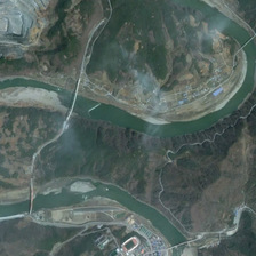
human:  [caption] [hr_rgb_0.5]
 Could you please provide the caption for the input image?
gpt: The curved river looks beautiful.

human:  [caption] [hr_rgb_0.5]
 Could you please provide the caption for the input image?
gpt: The winding river looks beautiful.

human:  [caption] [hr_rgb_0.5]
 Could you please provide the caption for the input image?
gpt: The crooked river looks very beautiful.

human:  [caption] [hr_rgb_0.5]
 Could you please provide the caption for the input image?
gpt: The curved river looks beautiful.

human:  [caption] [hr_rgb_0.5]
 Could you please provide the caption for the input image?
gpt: The curved river looks beautiful.